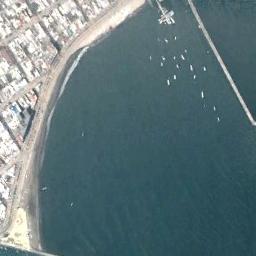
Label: beach